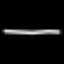
Label: line